Question: I need to get filtered data from one table to copy to another table. Both are using data tables. but when i tried to use the
'''
oriTable._('tr', {filter:'applied'});
'''
i got the Uncaught TypeError: undefined is not a function in the console.
I am using datatables 1.10.1. Im dont know why is this happening. I initialize the datatables like this. before the line to get the filtered data.
'''
var oriTable = $('#originalList').DataTable({
"columnDefs": [
{
"targets": [4,5],
"visible": false,
"searchable": true
},
{ "orderable": false, "targets": 0 }
]
});
'''
i tried using this one
'''
var rows = oriTable.$('tr', {"filter":"applied"});
'''
but when i use append to append to the second table like this
'''
$("#selectedList").find("tbody").html('');
$("#selectedList").find("tbody").append(rows);
selTable = $('#selectedList').DataTable({
"columnDefs": [
{
"targets": [4,5],
"visible": false,
"searchable": true
},
{ "orderable": false, "targets": 0 }]
});
'''
i will get

then i tried to use like this
'''
$("#selectedList").find("tbody").html('');
$("#selectedList").find("tbody").append(rows);
selTable
.order( [ 1, 'asc' ] )
.draw(false);
'''
but this one the selTable did not show the rows.
this is how the selTable initialize.
'''
var selTable = $('#selectedList').DataTable({
"columnDefs": [
{
"targets": [4,5],
"visible": false,
"searchable": true
},
{ "orderable": false, "targets": 0 }]
});
'''
Please help me. Thanks.
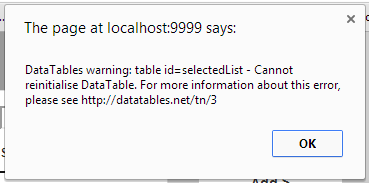
Answer: I found out that in data tables 1.10.1. This
'''
oriTable._('tr', {filter:'applied'});
'''
has become this
'''
oriTable.rows({filter:'applied'});
'''
with this, i copy to second table with same amount of column, like this
'''
var rows = oriTable.rows({filter:'applied'});
var rowsData = rows.data();
rows.remove().draw();
selTable.rows.add(rowsData).draw();
'''